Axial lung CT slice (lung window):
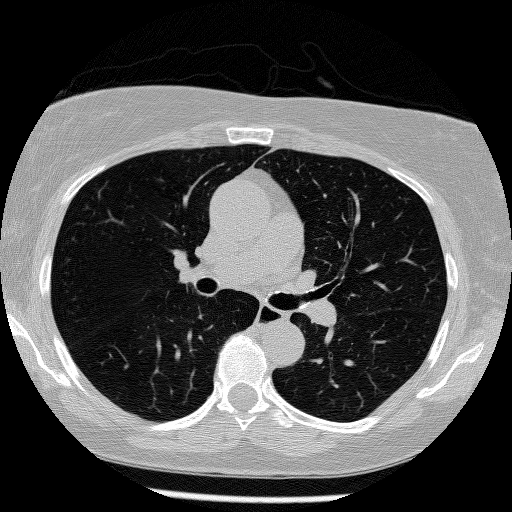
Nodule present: no